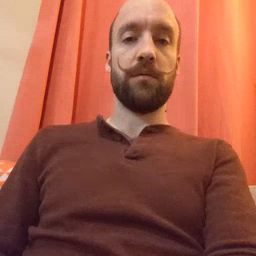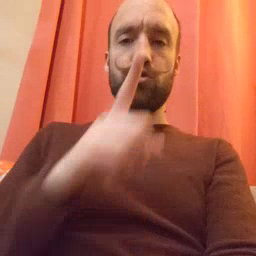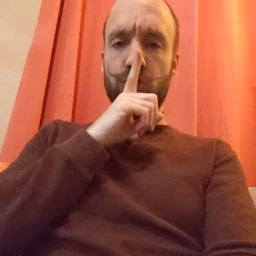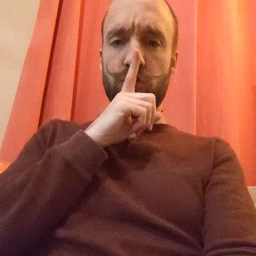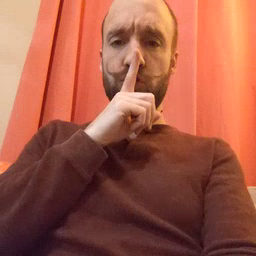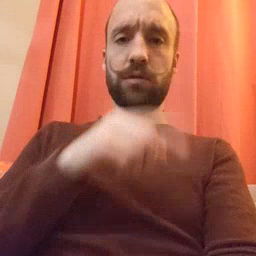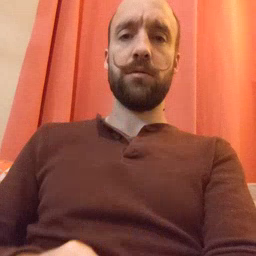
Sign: shhh